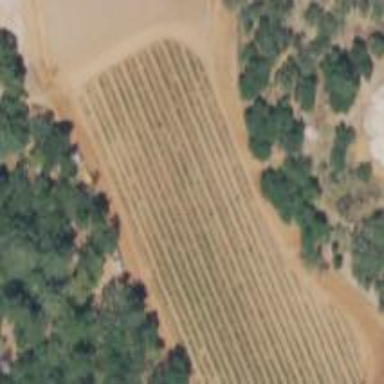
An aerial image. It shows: Vineyard with wine grapes as the main crop.